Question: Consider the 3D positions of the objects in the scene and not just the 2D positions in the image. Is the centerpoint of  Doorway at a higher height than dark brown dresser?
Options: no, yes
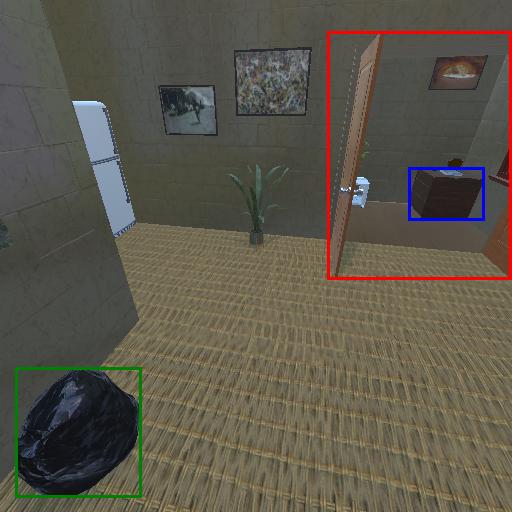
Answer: no